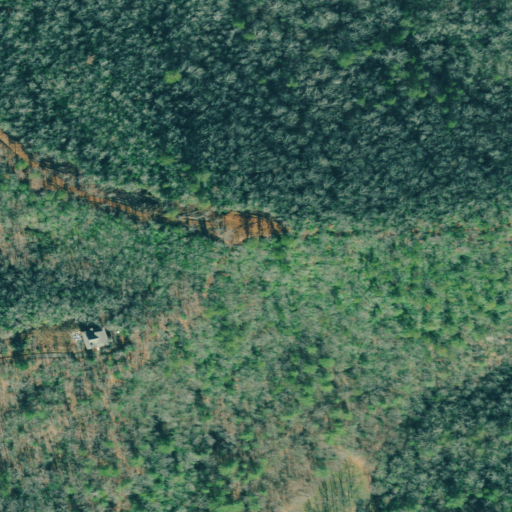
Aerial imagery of mountain in Georgia named Day Knob containing mixed forest and deciduous forest